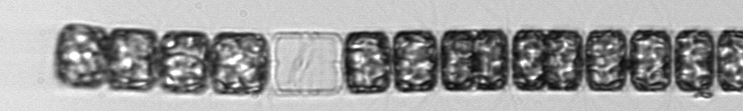
Label: Lauderia_annulata